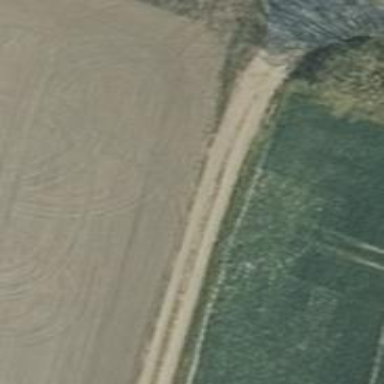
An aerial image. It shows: Dirt track road with grade3 tracktype.